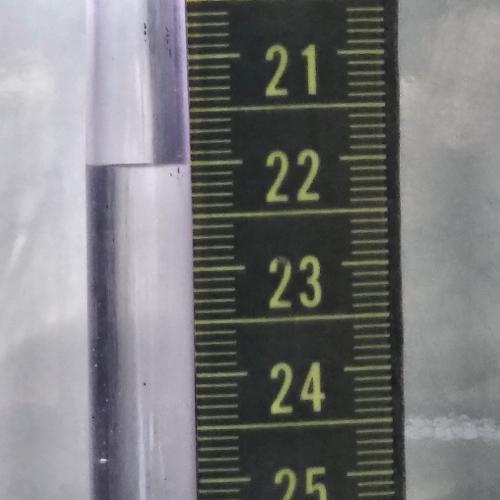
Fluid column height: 22.0 cm